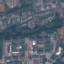
Land use / land cover: Residential